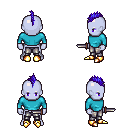
a pixel art fantasy rpg character, male body template, dark elf, purple skin, teal long-sleeve shirt, metal pants, blue mohawk hairstyle, gold boots, dagger, four views (front, back, left, right), 2x2 character sprite sheet, small pixel art, hard edges, no anti-aliasing